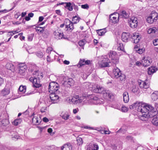
Tumor epithelial tissue: yes
Tumor-associated stroma tissue: no
Normal tissue: no